Question: this is what I am trying to achieve:

I am trying to align 3 images with text to the right of each but just can't seem to get it working in Medley. In addition, I have to code any css inline.
'''
.img-valign {
vertical-align: top;
margin-bottom: 0.75em;
}
.text2 {
font-size: 15px;
}
'''
'''
<div>
<img class="img-valign" src="http://media.cmgdigital.com/shared/img/photos/2016/05/18/0d/5b/image.jpg" alt="" />
<span class="text2"><a href="cnn.com"><strong><u>Restaurant 100</strong></u></a><br><span>This is some text this is some text this is some text. This is some text.</span>
<img class="img-valign" src="http://media.cmgdigital.com/shared/img/photos/2016/05/18/0d/5b/image.jpg" alt="" />
<span class="text2"><a href="cnn.com"><strong><u>Restaurant 100</strong></u></a>
<img class="img-valign" src="http://media.cmgdigital.com/shared/img/photos/2016/05/18/0d/5b/image.jpg" alt="" />
<span class="text2"><a href="cnn.com"><strong><u>Restaurant 100</strong></u></a>
</div>
'''
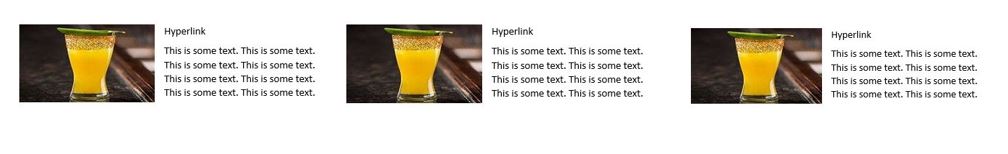
Answer: 1. Fix your HTML Issues (you closed <strong> before <u>)
2. Wrap each column inside a div (that div will contain the image and the content)
3. Make the image and content as floated blocks with 50% width (you can have different percentages, edit to your liking).
The final result would look something like this:
'''
.triple > div {
float: left;
width: 33.33%;
}
.img-valign, .text2 {
width: 50%;
float: left;
display: block;
box-sizing: border-box;
}
.img-valign {
vertical-align: top;
margin-bottom: 0.75em;
}
.text2 {
font-size: 15px;
padding: 0 10px;
}
'''
'''
<div class="triple">
<div>
<img class="img-valign" src="http://media.cmgdigital.com/shared/img/photos/2016/05/18/0d/5b/image.jpg" alt="" />
<span class="text2">
<a href="cnn.com"><strong><u>Restaurant 100</u></strong></a>
<br>
<span>This is some text this is some text this is some text. This is some text.</span>
</span>
</div>
<div>
<img class="img-valign" src="http://media.cmgdigital.com/shared/img/photos/2016/05/18/0d/5b/image.jpg" alt="" />
<span class="text2">
<a href="cnn.com"><strong><u>Restaurant 100</u></strong></a>
<br>
<span>This is some text this is some text this is some text. This is some text.</span>
</span>
</div>
<div>
<img class="img-valign" src="http://media.cmgdigital.com/shared/img/photos/2016/05/18/0d/5b/image.jpg" alt="" />
<span class="text2">
<a href="cnn.com"><strong><u>Restaurant 100</u></strong></a>
<br>
<span>This is some text this is some text this is some text. This is some text.</span>
</span>
</div>
</div>
'''
jsFiddle: <URL>